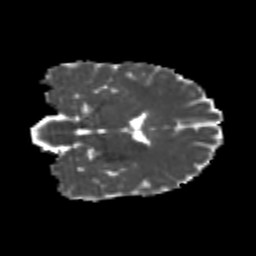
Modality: MD
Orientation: coronal
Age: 24
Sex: female
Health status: healthy
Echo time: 0.074 s